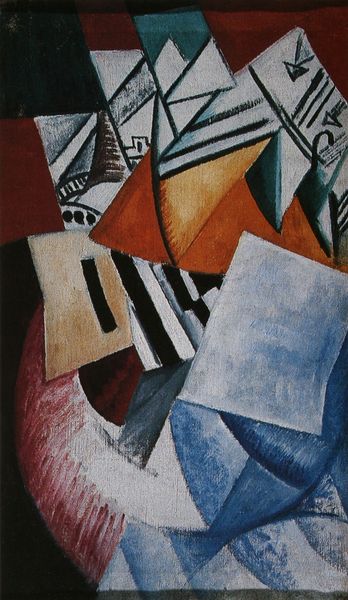
Titel: Geschirrschrank
Künstler: Olga Rosanowa
Standort: Krasnodar
Institution: Lunatscharskij-Kunstmuseum
Schlagwörter: blau, blätter, dunkel, gemälde, schatten, weiß, dreieck, gelb, grün, komposition, kubismus, kubistisch, ocker, braun, bunt, grau, hell, licht, orange, schwarz, türkis, zeichen, rot, beige, hochformat, muster, schale, öl, stoff, rosa, kreis, helldunkel, hellblau, ornage, farbig, papier, umrisse, abstrakt, farben, flächen, formen, lila, violett, linien, streifen, grun, striche, collage, kante, eckig, rechteck, schraffur, schraffuren, schraffiert, kugel, pinsel, reihen, halbkreis, ecken, quadrate, geometrisch, zacken, eck, farbfelder, dreiecke, kanten, quadrat, viereck, behälter, pfeile, kandinsky, quadratisch, russisch, kubus, rune, braque, rechecke, quardrat, cubismus, orange\, 1920